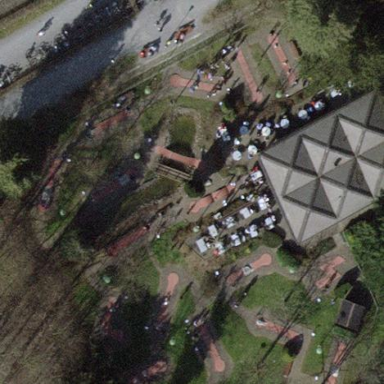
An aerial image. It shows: Miniature golf course.